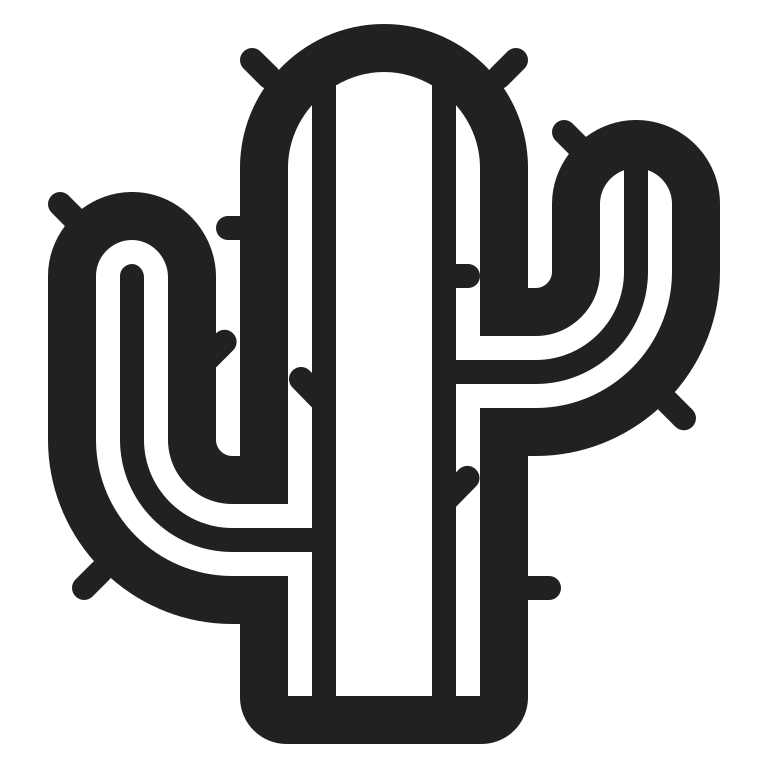
cactus high contrast